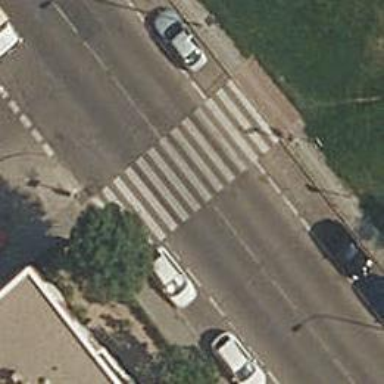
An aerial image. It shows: Uncontrolled crossing on the road.